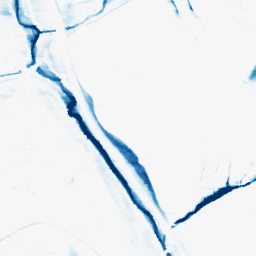
Category: morphological
Decomposition family: morphological_rect
Decomposition parameters: operation: closing
width: 20
height: 5
Upsampling method: bspline
Upsampling parameters: scale: 8
Upsampling scale: 8